七年级 · 度量几何学
如图所示, 从边长为 $(a+4) \mathrm{cm}$ 的正方形纸片中剪去一个边长为 $(a+1) \mathrm{cm}$ 的小正方形 $(a>0)$, 剩余部分沿虚线剪拼成一个长方形(不重叠无缝隙), 则长方形的面积为 ( )

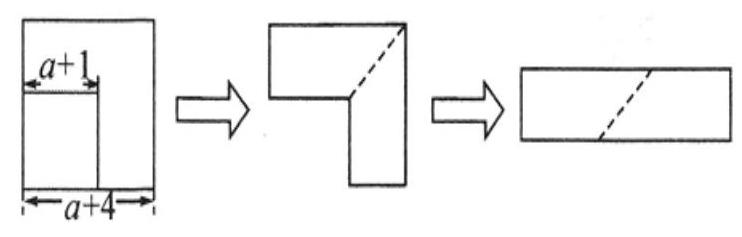
A. $\left(2 a^{2}+5 a\right) c m^{2}$
B. $(3 a+15) \mathrm{cm}^{2}$
C. $(6 a+9) \mathrm{cm}^{2}$
D. $(6 a+15) c m^{2}$

答案: D
解析: 【答案】D

【解析】解：矩形的面积为:

$$
\begin{aligned}
& (a+4)^{2}-(a+1)^{2} \\
& =\left(a^{2}+8 a+16\right)-\left(a^{2}+2 a+1\right) \\
& =a^{2}+8 a+16-a^{2}-2 a-1
\end{aligned}
$$

$=6 a+15$.

答: 长方形的面积是 $(6 a+15) \mathrm{cm}^{2}$.

故选 $D$.

此题考查了图形的剪拼及完全平方公式. 利用大正方形的面积减去小正方形的面积即可,解题时注意完全平方公式的运用. 据此解答.